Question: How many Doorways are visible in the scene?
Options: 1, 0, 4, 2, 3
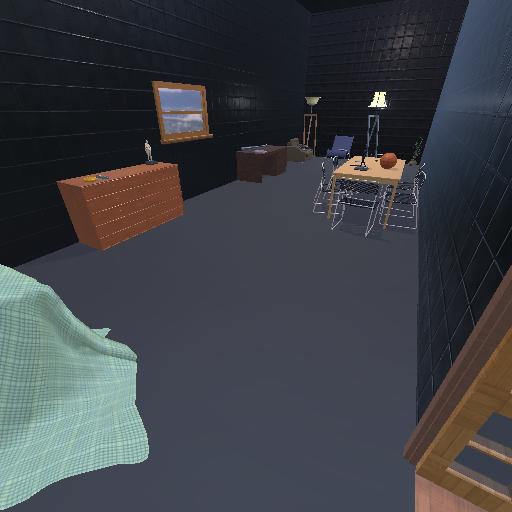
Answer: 1